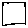
Label: square